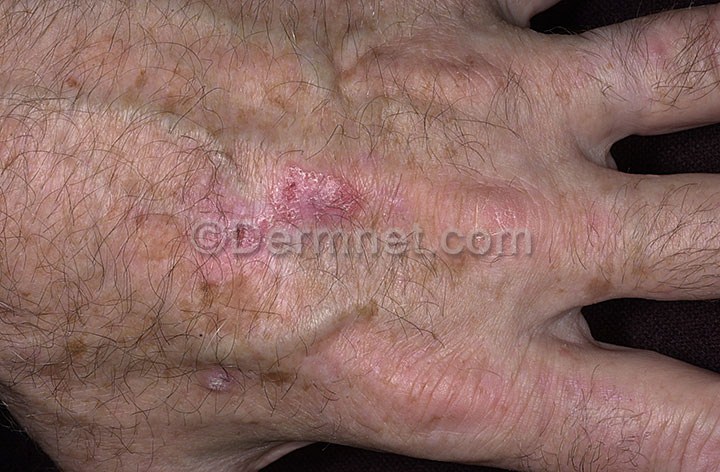
Disease: Actinic Keratosis Basal Cell Carcinoma and other Malignant Lesions